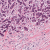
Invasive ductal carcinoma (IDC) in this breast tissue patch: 1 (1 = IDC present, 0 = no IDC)